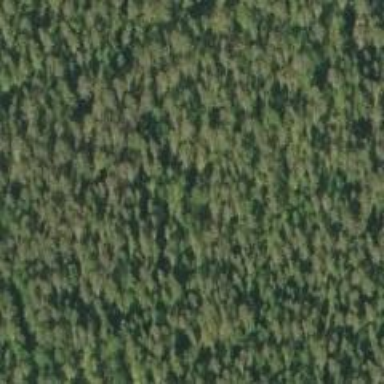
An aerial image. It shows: Woodland with needle-leaved trees.